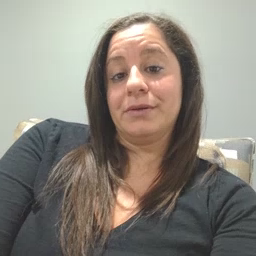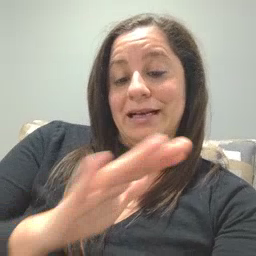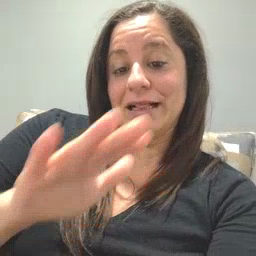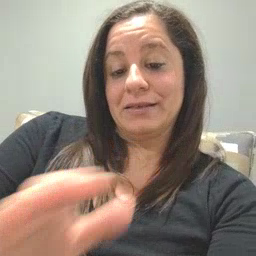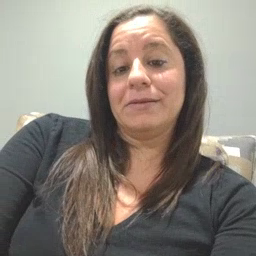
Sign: clean